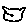
Label: cat